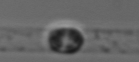
Label: Dactyliosolen_blavyanus